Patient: sex F, age 65
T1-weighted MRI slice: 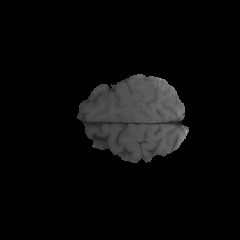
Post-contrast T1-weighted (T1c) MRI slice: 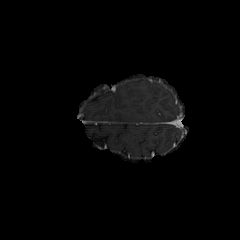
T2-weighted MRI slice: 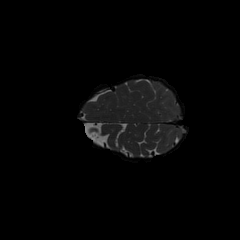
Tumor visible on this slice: no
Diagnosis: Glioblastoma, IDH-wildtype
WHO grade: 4